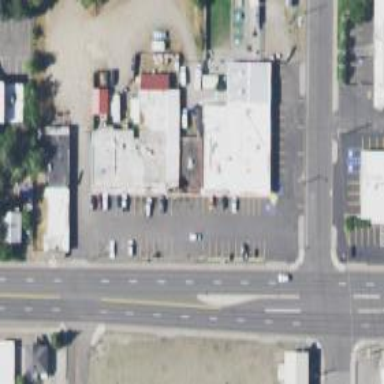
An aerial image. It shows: Convenience shop.